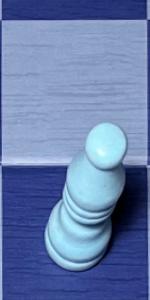
Label: Bishop_White